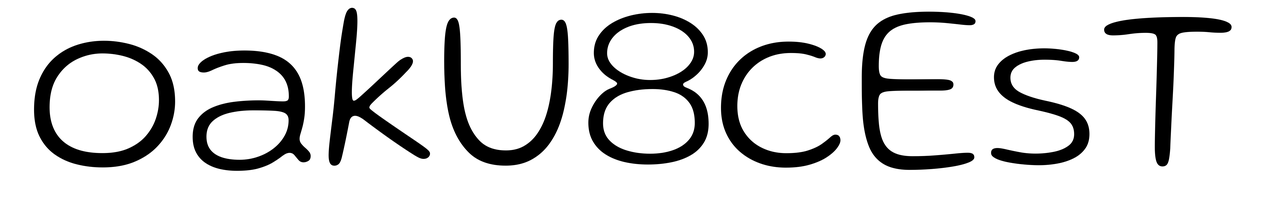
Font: Gluten_ExtraLight